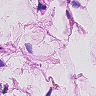
Metastatic tissue present: no